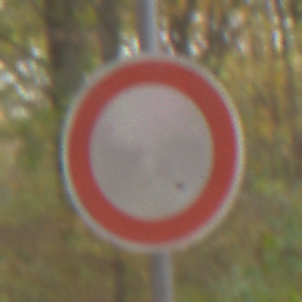
Verkehrszeichen: VerbotFahrzeugeAllerArt
Umgebung: Outdoor, Nature
Tageszeit: Midday
Wetter: Overcast
Licht: Natural
Jahreszeit: NotSpecified
Kontrast: LowContrast